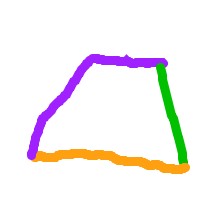
Shape: trapezoid